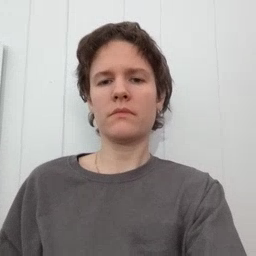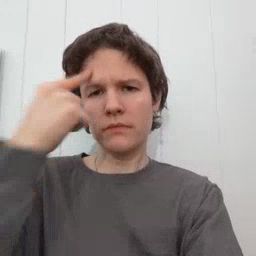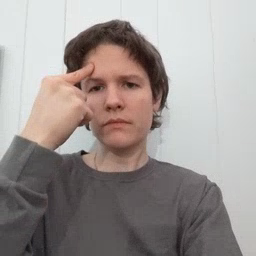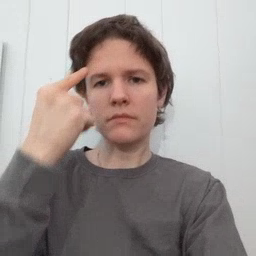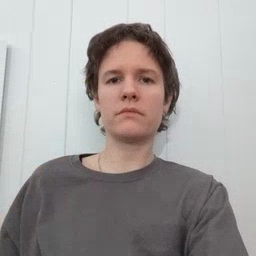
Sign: think